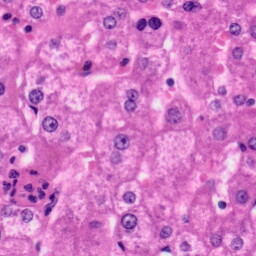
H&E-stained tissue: Liver